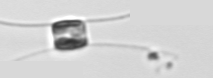
Label: Chaetoceros_similis